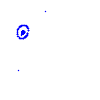
Particle: electron